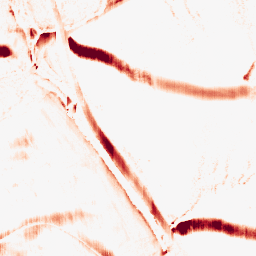
Category: morphological
Decomposition family: morphological_rect
Decomposition parameters: operation: opening
width: 5
height: 20
Upsampling method: cubic_catmull_rom
Upsampling parameters: scale: 4
Upsampling scale: 4